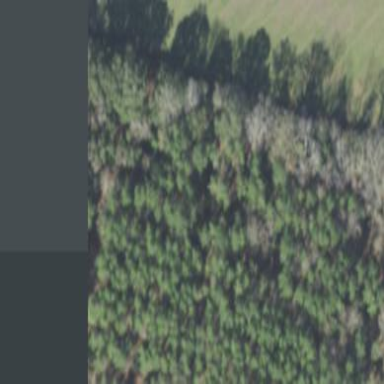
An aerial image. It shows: Forest area predominantly covered with needle-leaved trees.